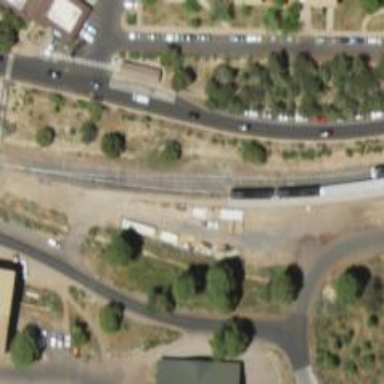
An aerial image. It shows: Railway siding with rails.